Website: ulta-beauty
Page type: customer-info-address
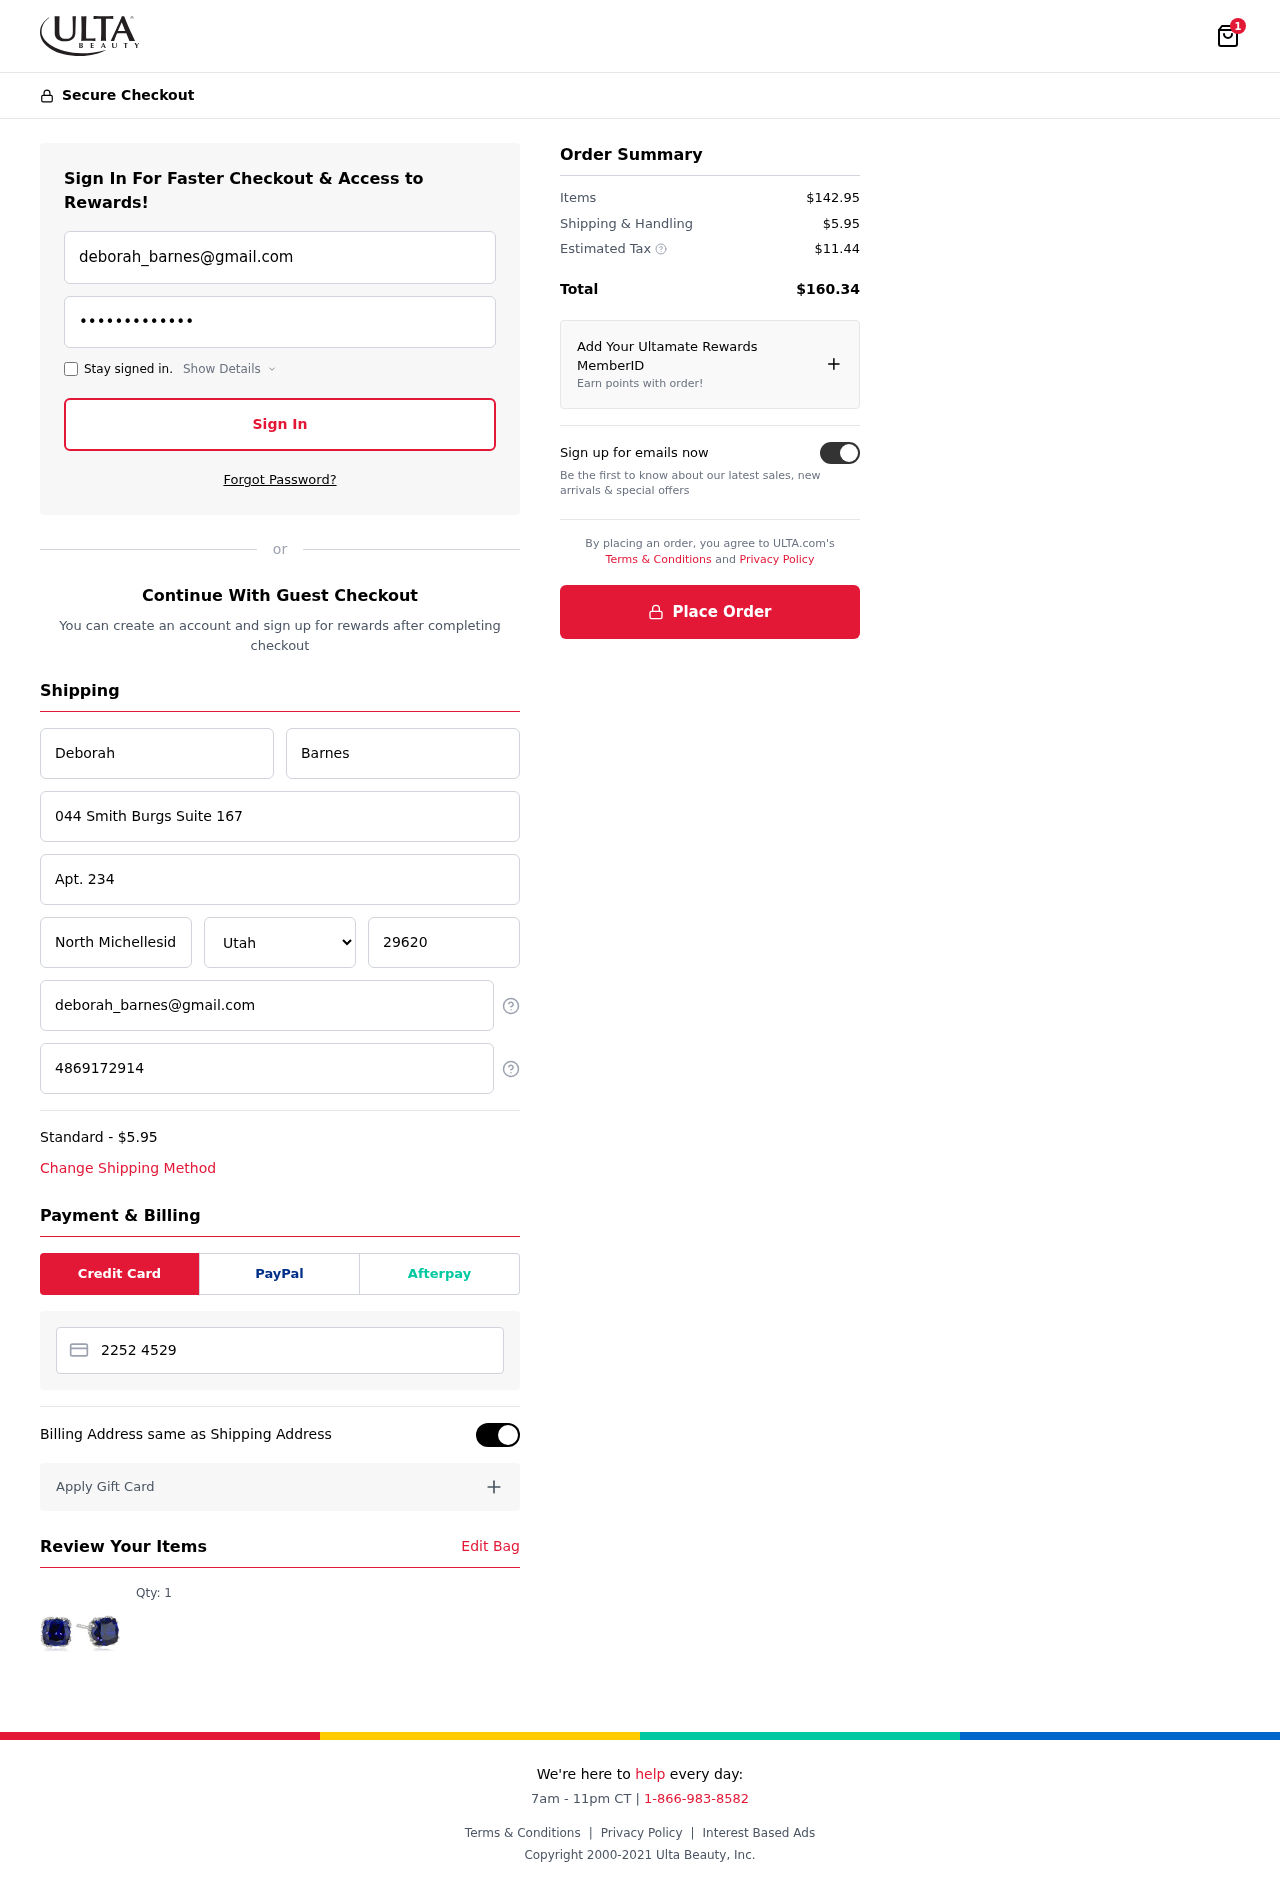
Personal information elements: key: PII_CARD_NUMBER
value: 2252 4529 0184 4831
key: PII_CITY
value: North Michelleside
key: PII_EMAIL
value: deborah_barnes@gmail.com
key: PII_FIRSTNAME
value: Deborah
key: PII_LASTNAME
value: Barnes
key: PII_PHONE
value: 4869172914
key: PII_POSTCODE
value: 29620
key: PII_STATE
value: Utah
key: PII_STREET
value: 044 Smith Burgs Suite 167
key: PII_STREET2
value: Apt. 234
Product elements: key: PRODUCT1_QUANTITY
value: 1
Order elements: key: ORDER_NUM_ITEMS
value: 1
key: ORDER_SHIPPING_COST
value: $5.95
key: ORDER_ITEMS_TOTAL
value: $142.95
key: ORDER_SHIPPING_COST2
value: $5.95
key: ORDER_TAX
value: $11.44
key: ORDER_TOTAL
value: $160.34